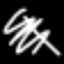
Label: line